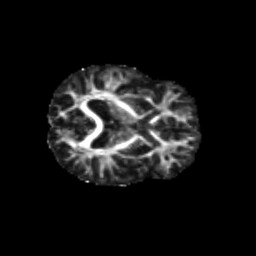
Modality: FA
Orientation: axial
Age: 14
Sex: male
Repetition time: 9.512 s
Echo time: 0.089 s